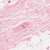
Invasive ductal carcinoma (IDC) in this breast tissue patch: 0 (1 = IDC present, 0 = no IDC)